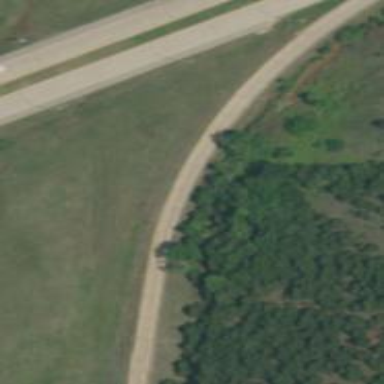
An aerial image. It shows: Trunk link highway.